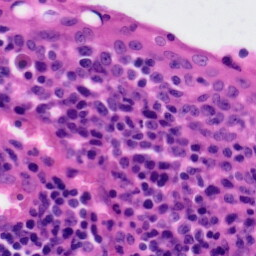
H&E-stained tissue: Tonsil